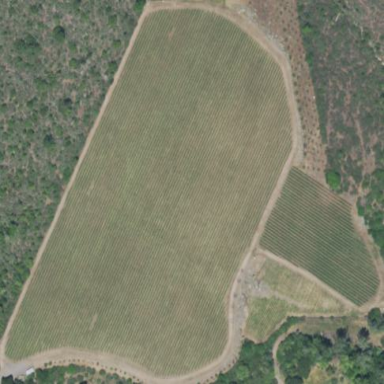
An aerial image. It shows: Vineyard with wine grapes as the crop.